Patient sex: M
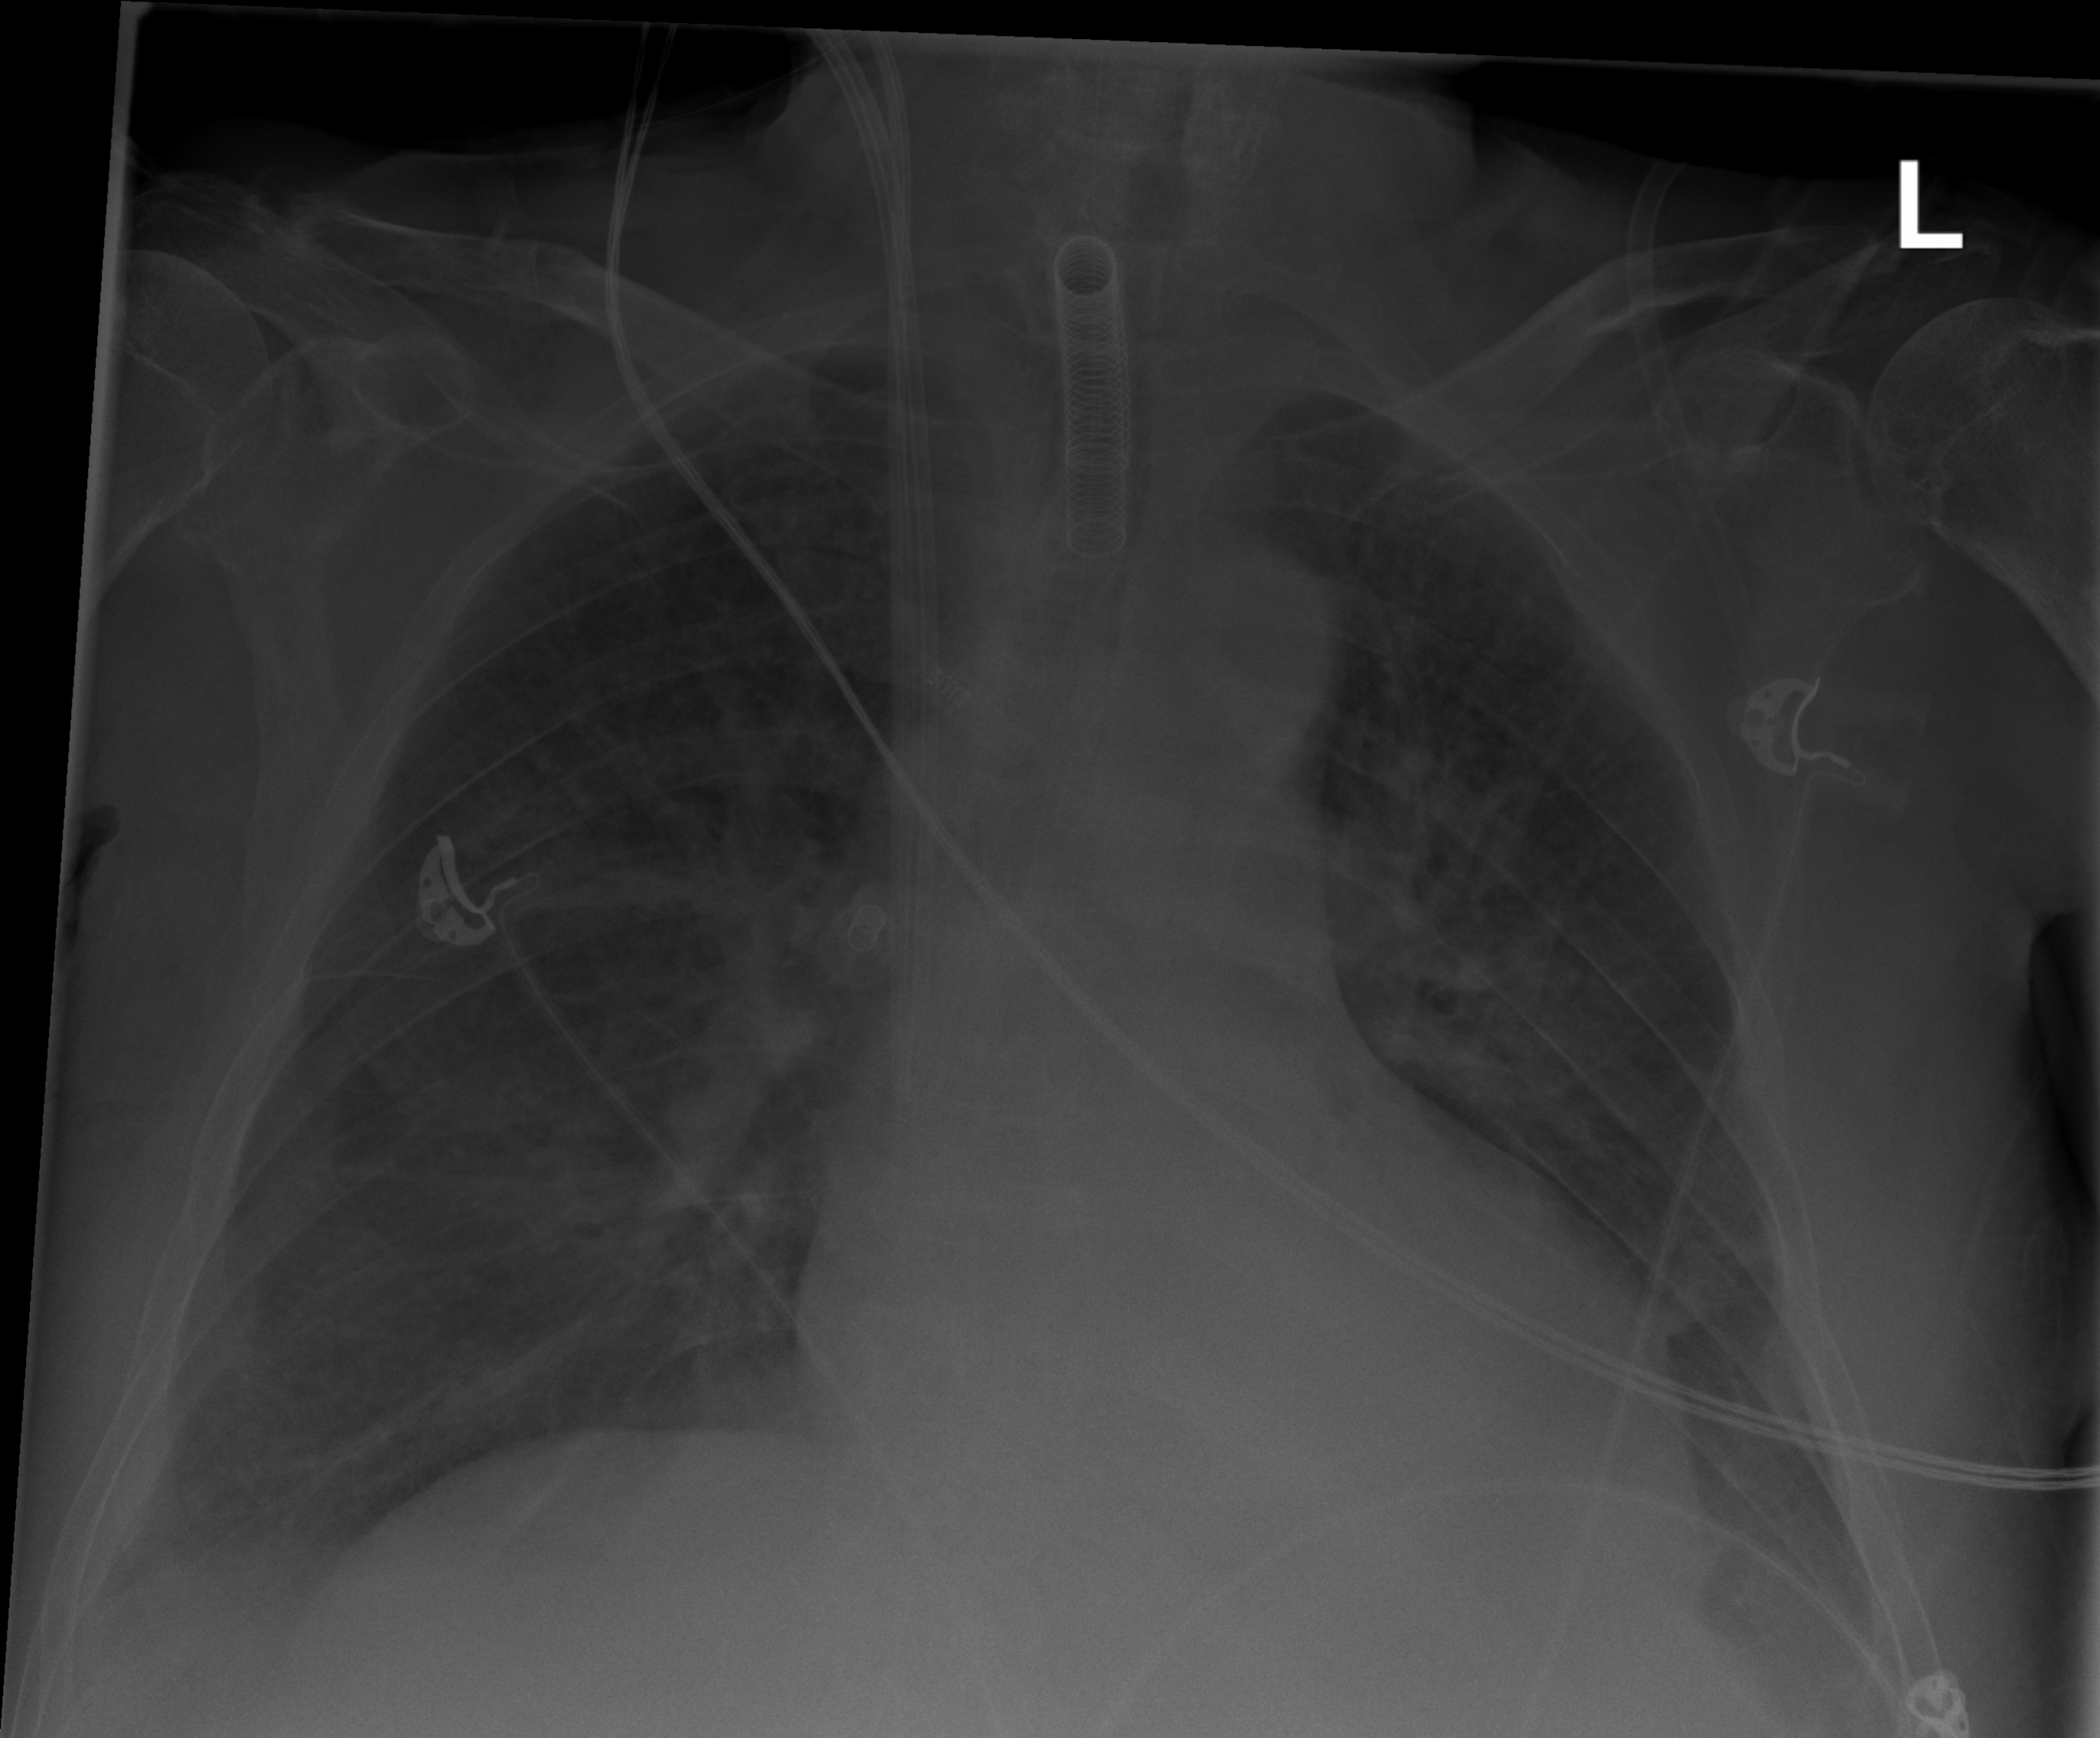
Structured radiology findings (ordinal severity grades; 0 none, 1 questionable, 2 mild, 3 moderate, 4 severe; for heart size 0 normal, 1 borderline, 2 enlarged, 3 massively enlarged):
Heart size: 2
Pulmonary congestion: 1
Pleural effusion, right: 2
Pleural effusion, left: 3
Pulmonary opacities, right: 2
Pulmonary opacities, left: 2
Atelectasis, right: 2
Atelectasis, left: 3